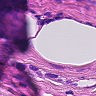
Metastatic tissue present: yes